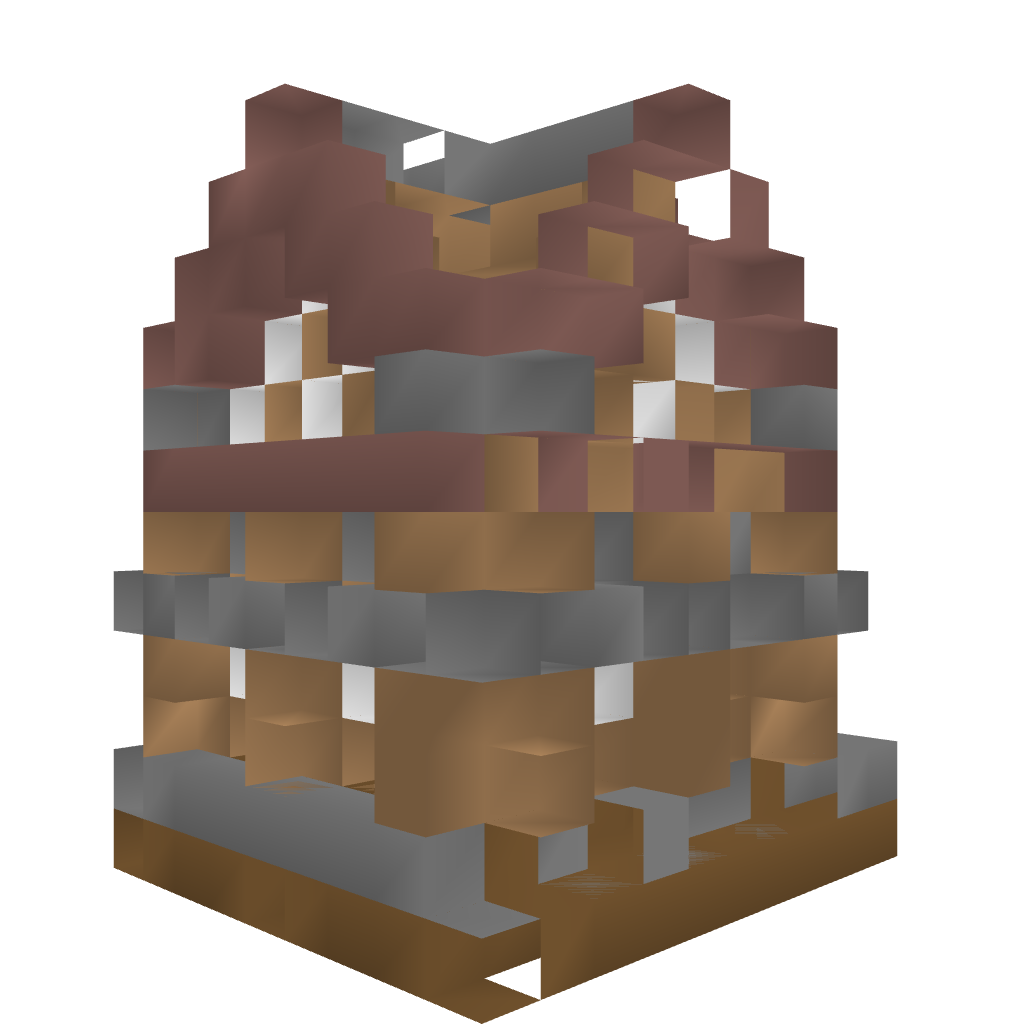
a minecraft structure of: Basic Villager Home bad low quality